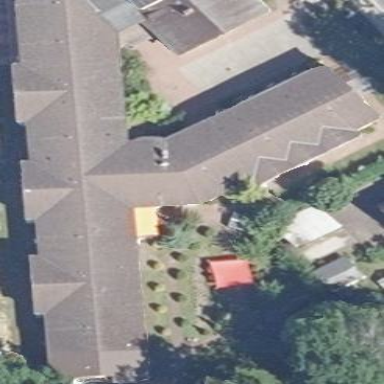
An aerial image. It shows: Nursing home building.